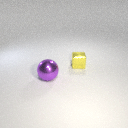
small yellow metal cube behind large purple metal sphere